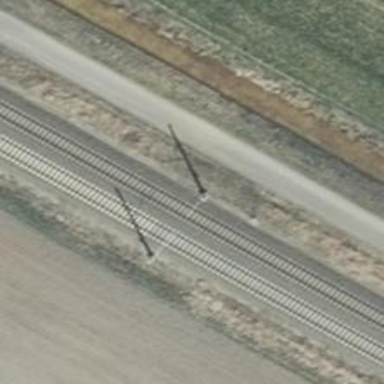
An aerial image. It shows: Milestone along the railway with catenary mast.